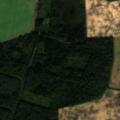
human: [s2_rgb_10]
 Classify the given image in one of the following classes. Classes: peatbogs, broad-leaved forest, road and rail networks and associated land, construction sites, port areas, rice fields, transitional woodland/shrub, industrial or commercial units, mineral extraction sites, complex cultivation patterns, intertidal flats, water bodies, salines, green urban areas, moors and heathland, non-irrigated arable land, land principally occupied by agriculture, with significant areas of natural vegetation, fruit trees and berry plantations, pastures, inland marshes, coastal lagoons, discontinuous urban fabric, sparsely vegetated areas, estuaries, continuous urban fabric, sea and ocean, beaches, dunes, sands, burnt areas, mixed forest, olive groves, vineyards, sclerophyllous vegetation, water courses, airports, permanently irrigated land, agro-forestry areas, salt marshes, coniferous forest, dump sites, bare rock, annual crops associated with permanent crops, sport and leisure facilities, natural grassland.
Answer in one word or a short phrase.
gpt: non-irrigated arable land, broad-leaved forest, mixed forest